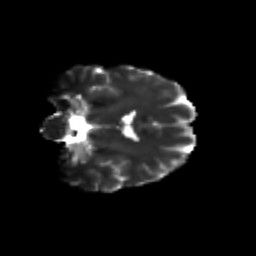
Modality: T2w
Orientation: coronal
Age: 23
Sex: female
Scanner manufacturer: siemens
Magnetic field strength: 3 T
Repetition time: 3.5 s
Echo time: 0.125 s